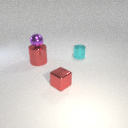
small purple metal sphere above large red metal cylinder